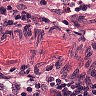
Metastatic tissue present: no